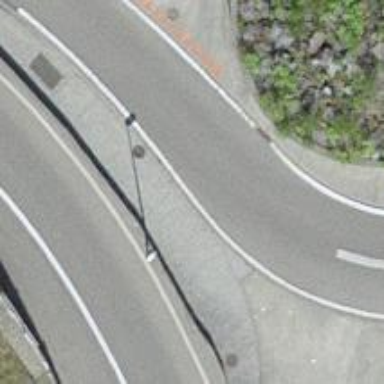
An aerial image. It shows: Trunk link highway.